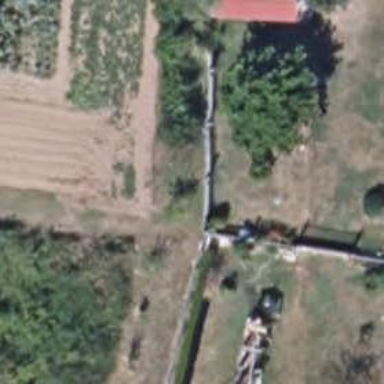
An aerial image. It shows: Fence.